Question: Here is my code for producing a rectangle plot, I would like to have the x and y axes labelled as they are specified below without them overlapping the labels "Index" and "NA" as seen below . Is there any way to remove the NA and Index labels or specify the labels I do want initially?
'''
dat <- data.frame(x1=c(1,27,154.94056),
x2=c(27,154.94056,155.27056),
y=c(0.21294542,0.<PHONE>,0.<PHONE>))
> dat
# x1 x2 y
#1 1.0000 27.0000 <PHONE>
#2 27.<PHONE> <PHONE>
#3 <PHONE> <PHONE> <PHONE>
with(dat,plot(NA,xlim=c(min(x1),max(x2)),ylim=c(min(y),max(y)+.15),type="n"))
with(dat,rect(x1,y,x2,y+0.1))
title(xlab="chrX Position", ylab="Divergence")
'''

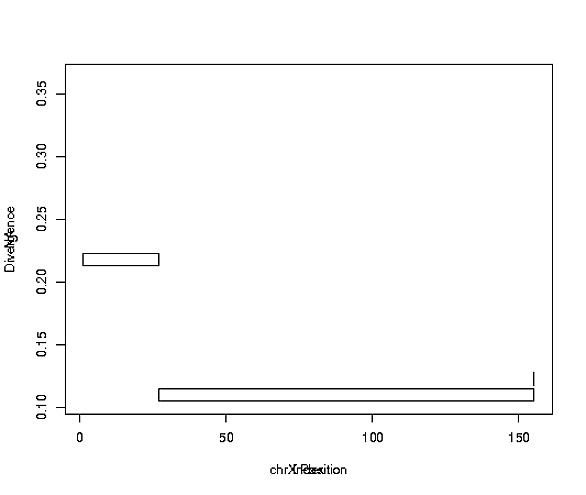
Answer: In 'plot', set 'ylab=''' and 'xlab=''':
'''
with(dat, plot(NA, xlim=c(min(x1),max(x2)),
ylim=c(min(y),max(y)+.15),
type="n", xlab='', ylab='')) # <- specify xlab and ylab here
with(dat, rect(x1,y,x2,y+0.1))
title(xlab="chrX Position", ylab="Divergence")
'''